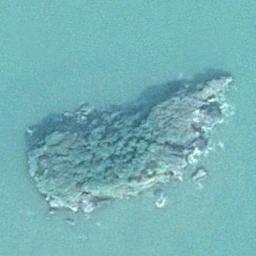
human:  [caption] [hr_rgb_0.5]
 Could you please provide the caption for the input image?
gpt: The island with dense vegetation is surrounded by green waters .

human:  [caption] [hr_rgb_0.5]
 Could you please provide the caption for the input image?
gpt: The island is like a sock .

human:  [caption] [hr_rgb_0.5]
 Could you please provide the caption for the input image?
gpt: Many trees are on the island .

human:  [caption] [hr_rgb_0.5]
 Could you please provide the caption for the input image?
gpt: The irregularly shaped green island is surrounded by turquoise waters, And the island’s green plants flourish .

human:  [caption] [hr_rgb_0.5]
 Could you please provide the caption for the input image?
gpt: There are many green trees and some rocks on the island .